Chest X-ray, PA view. Patient: 45 years old, sex F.
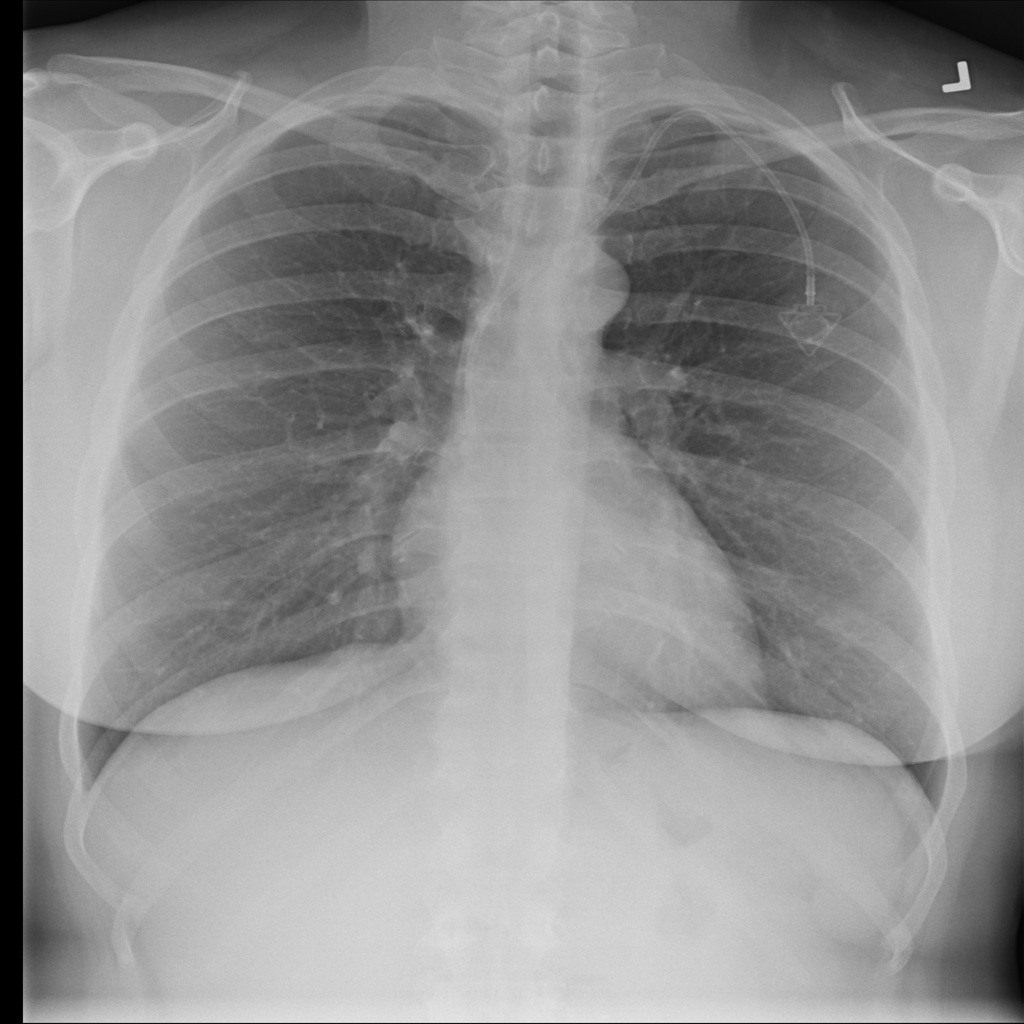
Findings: No Finding